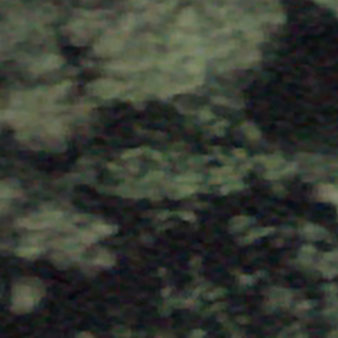
Label: other